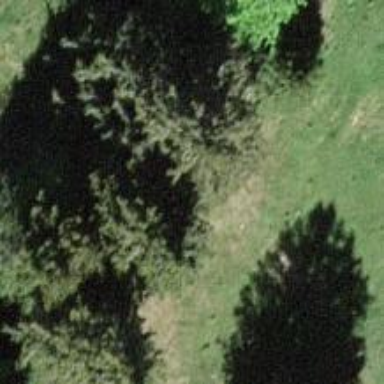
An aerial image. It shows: Needle-leaved tree in its natural environment.